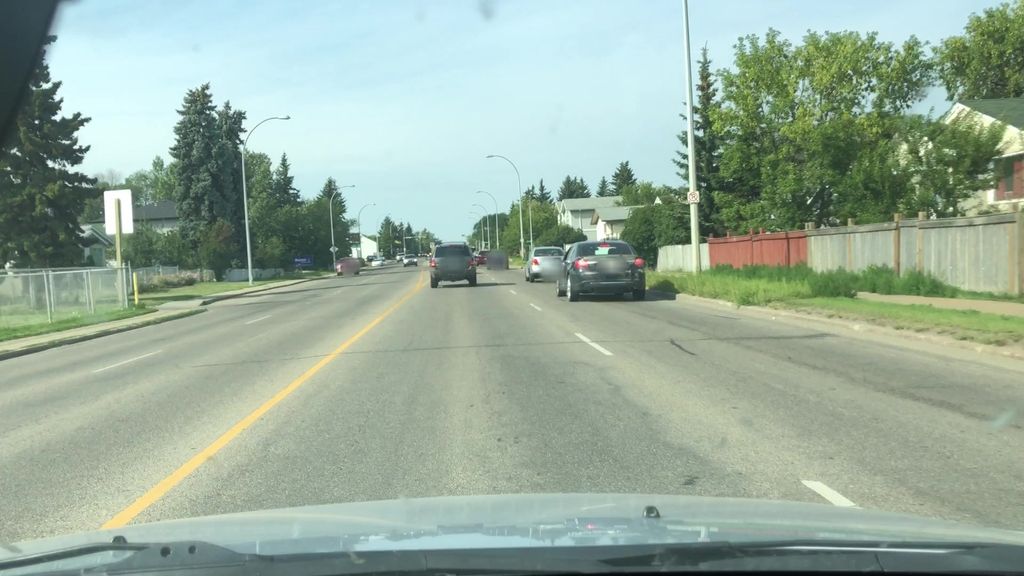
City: edmonton